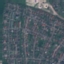
Label: Residential